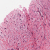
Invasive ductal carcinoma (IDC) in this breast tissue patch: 1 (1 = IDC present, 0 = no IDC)